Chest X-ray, PA view. Patient: 59 years old, sex M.
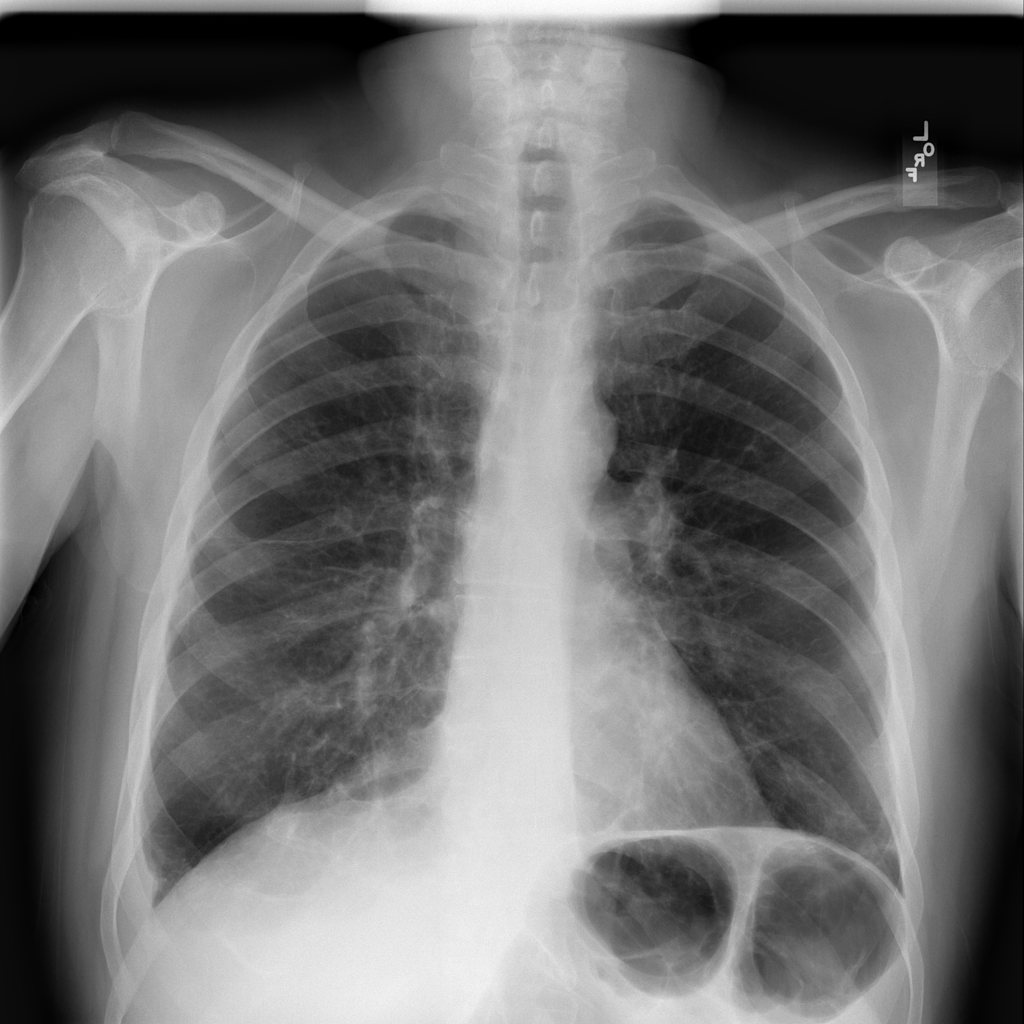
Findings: Effusion